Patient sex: F
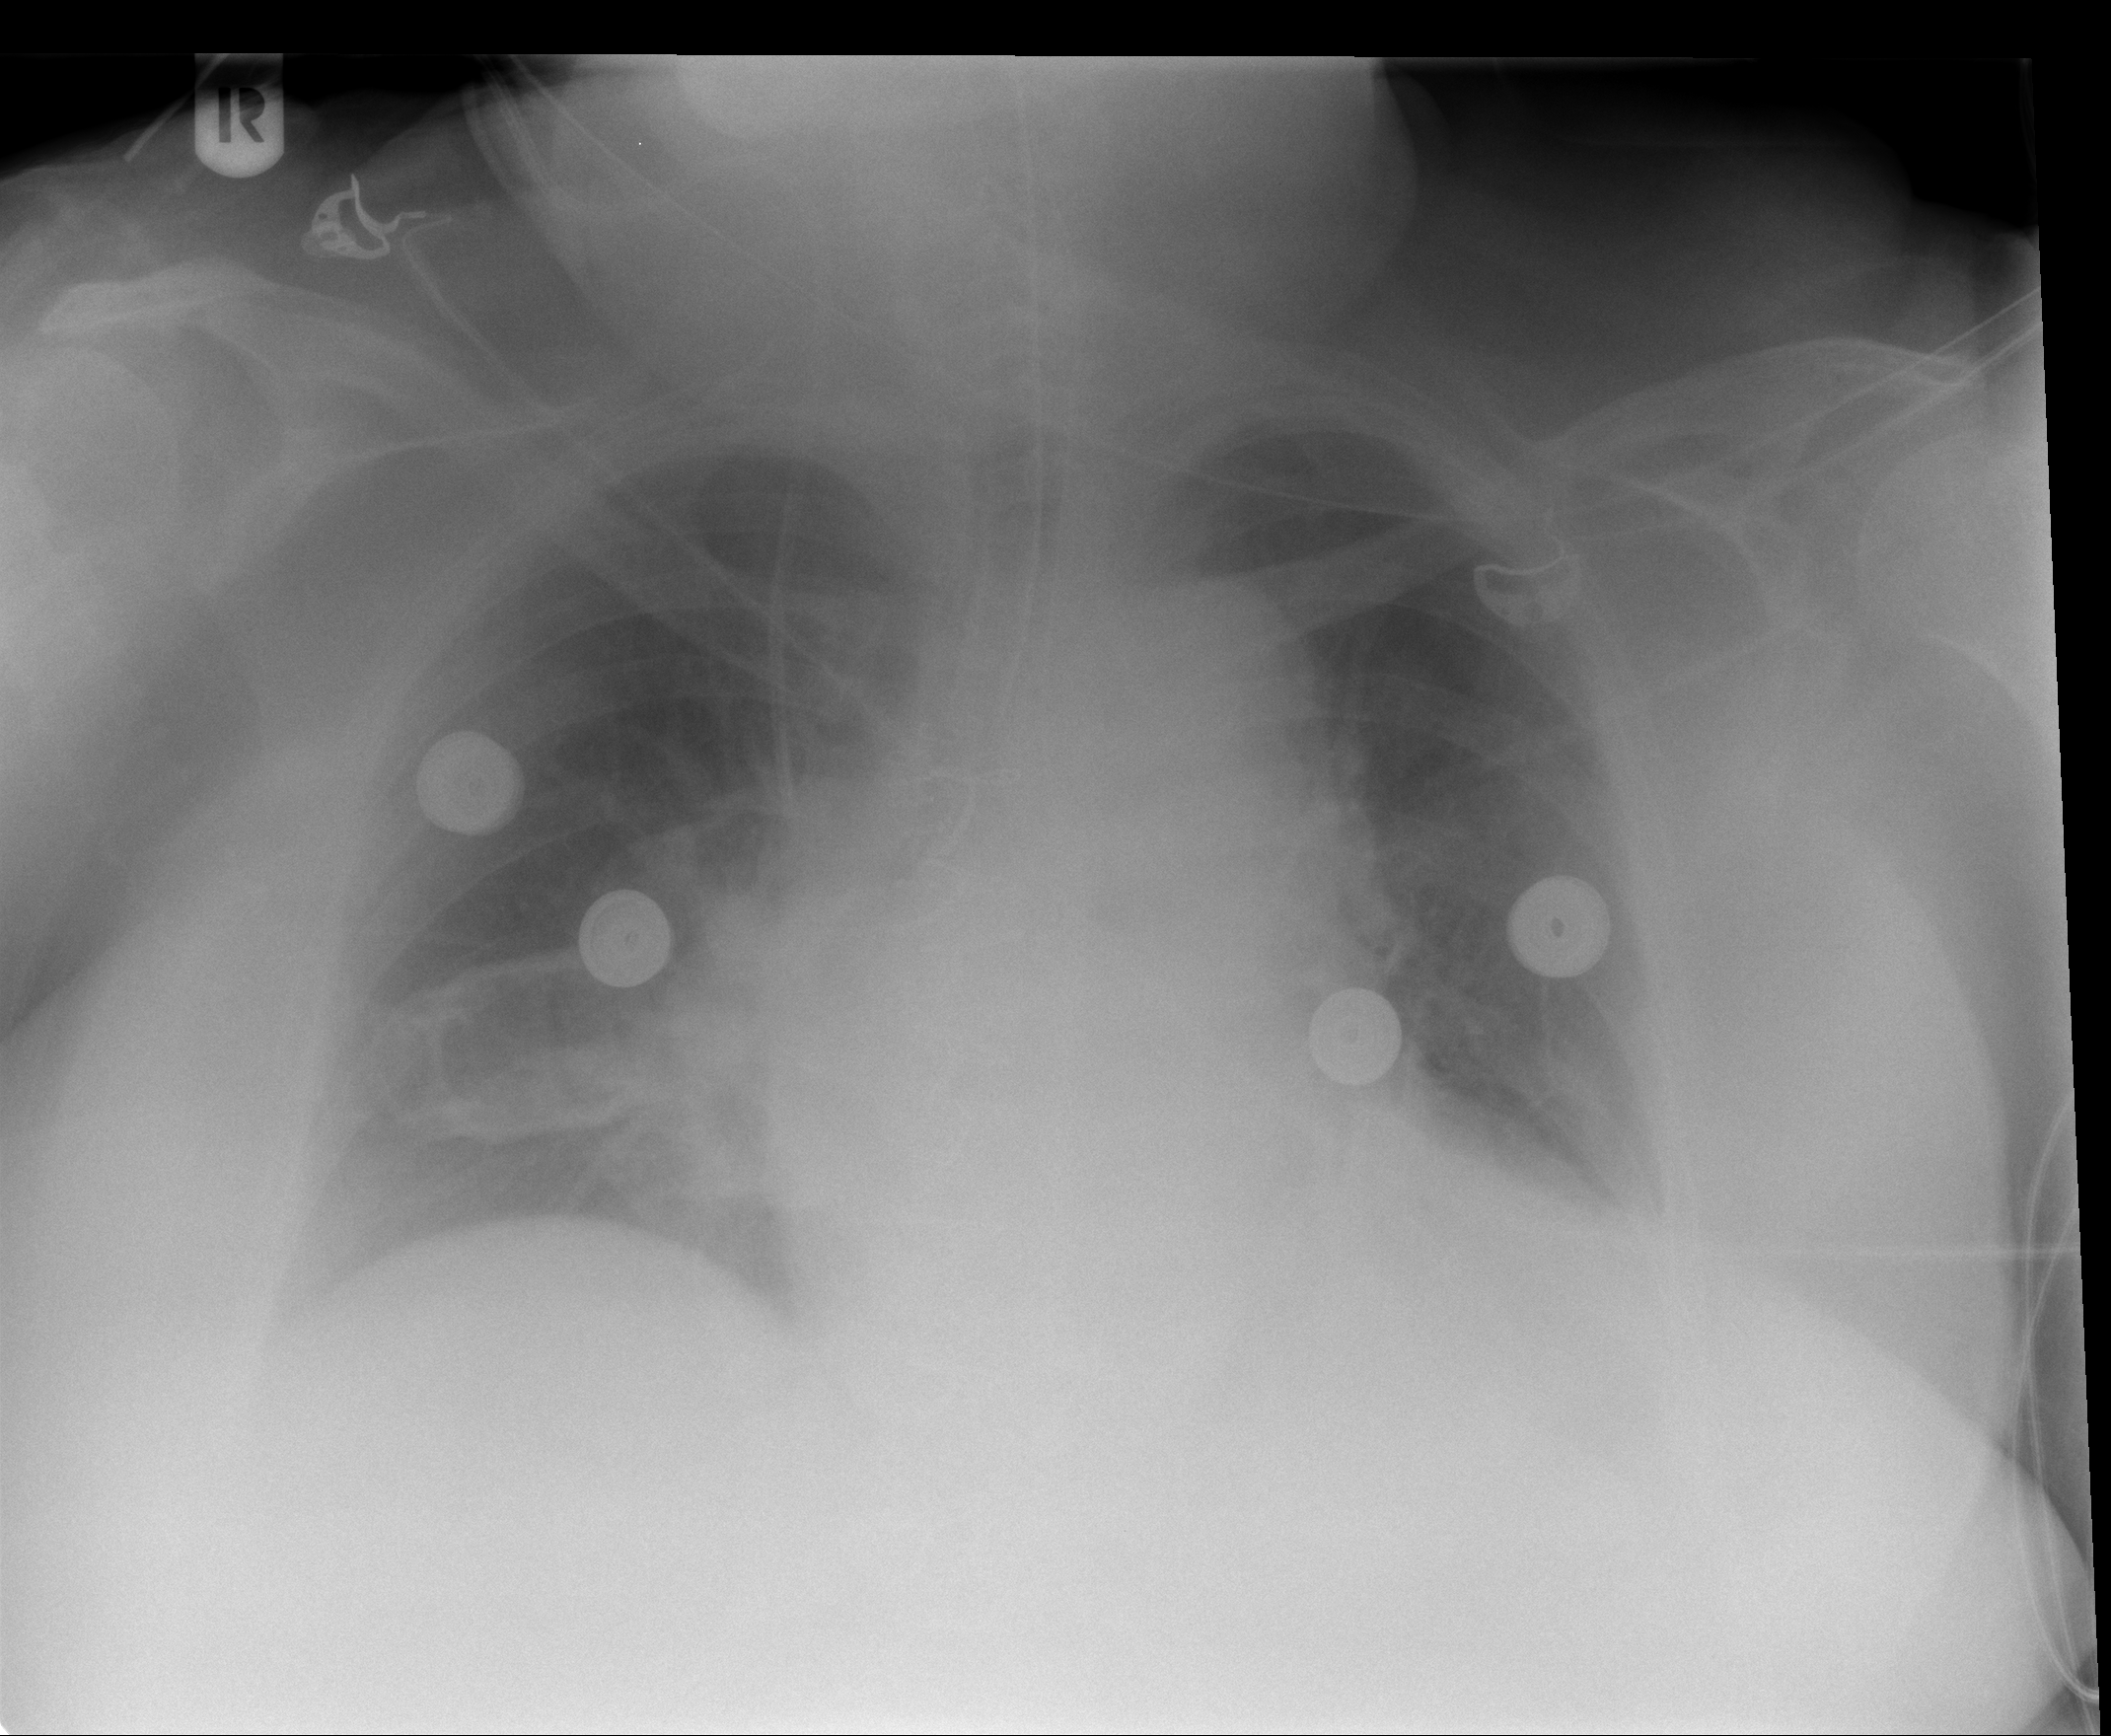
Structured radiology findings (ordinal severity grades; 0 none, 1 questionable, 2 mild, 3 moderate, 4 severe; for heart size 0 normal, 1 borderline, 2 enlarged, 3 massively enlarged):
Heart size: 2
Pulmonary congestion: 0
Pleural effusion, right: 0
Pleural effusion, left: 0
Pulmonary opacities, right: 1
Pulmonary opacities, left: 0
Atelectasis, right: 2
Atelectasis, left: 2